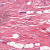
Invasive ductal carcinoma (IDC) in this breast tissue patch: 0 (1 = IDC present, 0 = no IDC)